Brain MRI, t1w sequence, axial 2D slice.
Patient: age 35, sex F, weight 90 kg, height 1.9 m
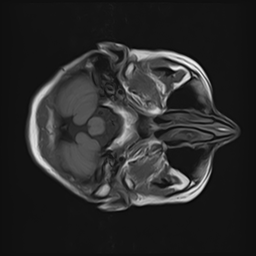